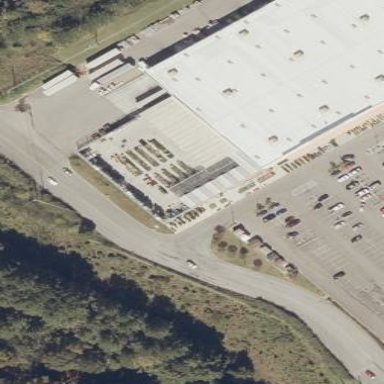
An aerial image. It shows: Building that serves as garden center.